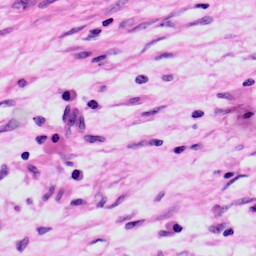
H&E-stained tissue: Skin